Interaction volume radius: 5 \u00c5
Interaction volume height: 10 \u00c5
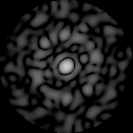
Disorder parameter: 0.8362